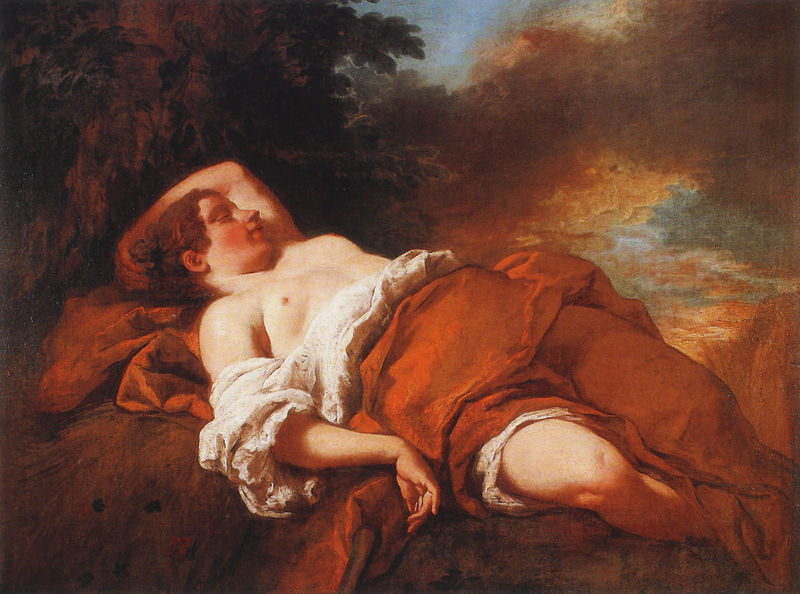
Titel: Die schlafende Erntehelferin
Künstler: Jean - Francois de Troy
Institution: Nîmes, Musée des Beaux-Arts
Schlagwörter: akt, baum, blätter, gemälde, hand, himmel, laub, schatten, schlaf, weiß, mädchen, braun, brust, frau, haar, licht, rot, tuch, wolke, hemd, arm, barock, bein, brüste, wangen, schlafend, zopf, rüschen, knie, liegend, entblößt, achsel, löwe